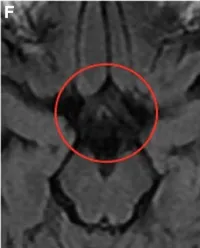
Pre- and post-operative MRI images and the magnified view of the optic chiasm in coronal and axial views. The optic chiasm and pituitary stalk (arrowhead), as well as the third ventricle and hypothalamus, all remain in the central position and have no compressive effect (E).
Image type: radiology (mri)